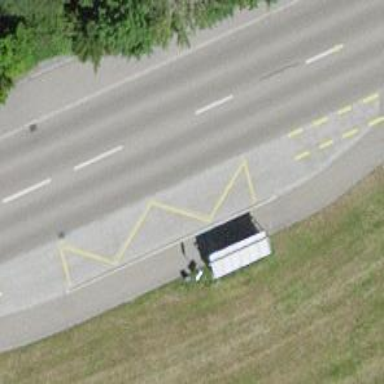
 serving as platform for public transportation."